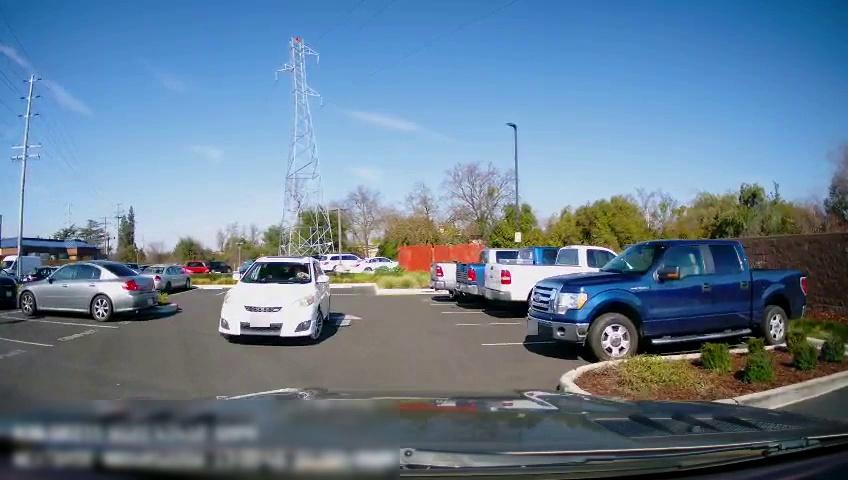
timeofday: Day
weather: Sunny
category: Drivable Space
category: Drivable Space
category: Vehicles | Truck
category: Vehicles | Truck
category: Vehicles | Truck
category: Vehicles | Truck
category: Vehicles | SUV
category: Vehicles | Van
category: Vehicles | Car
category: Vehicles | Car
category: Vehicles | SUV
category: Vehicles | Car
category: Vehicles | SUV
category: Vehicles | Car
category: Vehicles | Car
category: Vehicles | Car
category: Vehicles | SUV
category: Vehicles | Car